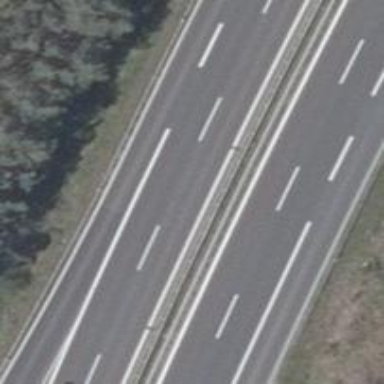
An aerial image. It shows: Motorway junction.